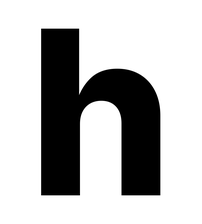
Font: Inter_ExtraBold